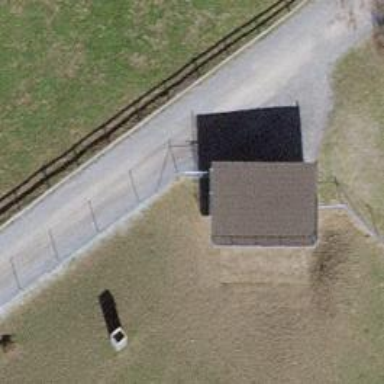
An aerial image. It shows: Fence is in the image.